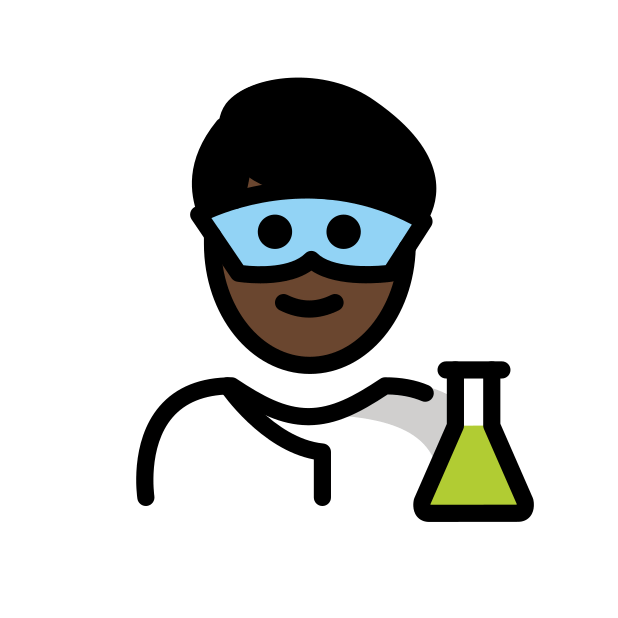
man scientist: dark skin tone